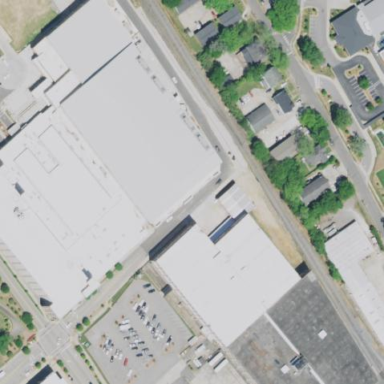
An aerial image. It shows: Sports center building.